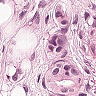
Metastatic tissue present: yes